Question: I am using 'rails_admin' to manage data in a rails application.
I have this class:
'''
class Activity < ActiveRecord::Base
attr_accessible :content, :title, :category_id
belongs_to :category, :inverse_of => :activities
end
'''
And the other end is:
'''
class Category < ActiveRecord::Base
attr_accessible :title, :category_id, :activities_ids
has_many :activities, :inverse_of => :category
end
'''
My rails_admin initialiser for Activity looks like this:
'''
config.model Activity do
edit do
field :title
field :content, :text do
bootstrap_wysihtml5 true
end
field :category
end
end
'''
Now, in the form it renders the category like this:

It is supposed to render the names of categories, right? What am I missing here?
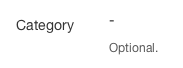
Answer: I've been looking for this for quite a while. To get a really nice autocomplete dropdown just add:
'''
config.model Activity do
edit do
field :category, :belongs_to_association
end
end
'''